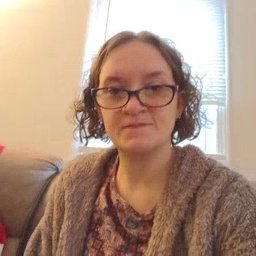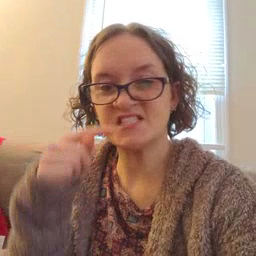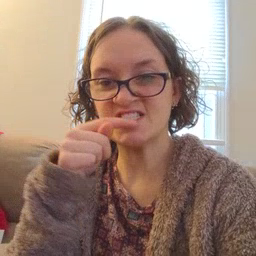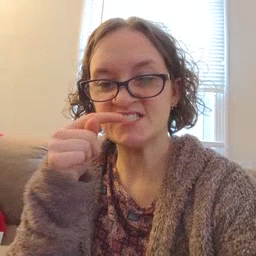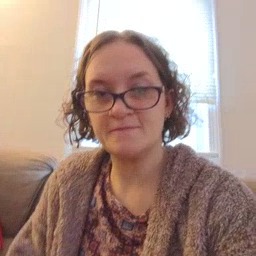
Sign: toothbrush